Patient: sex M, age 50
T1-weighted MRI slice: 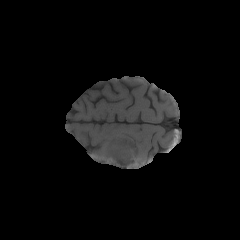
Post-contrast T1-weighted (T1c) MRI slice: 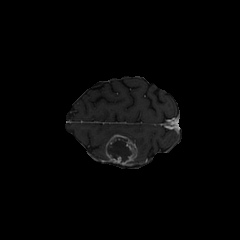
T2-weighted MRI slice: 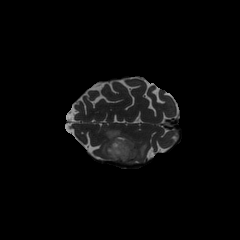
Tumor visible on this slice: yes
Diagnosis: Glioblastoma, IDH-wildtype
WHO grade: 4